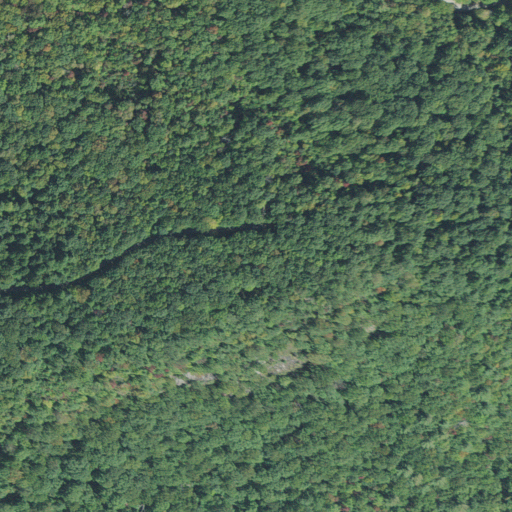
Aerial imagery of mountain in North Carolina named Little Panthertail Mountain containing deciduous forest, mixed forest, and open development